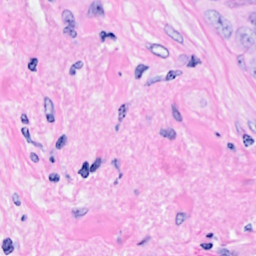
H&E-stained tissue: Breast